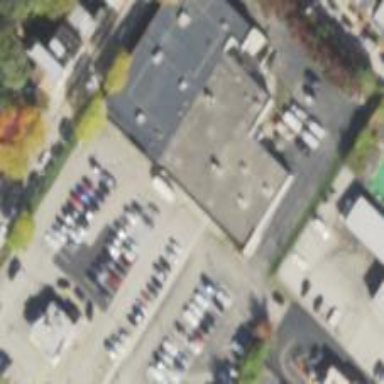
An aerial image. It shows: Healthcare clinic.